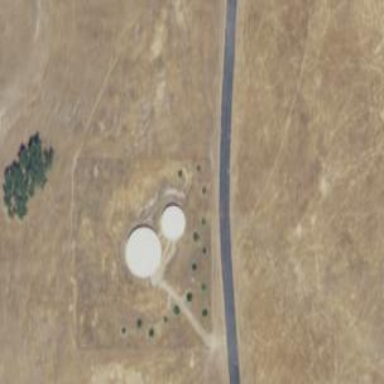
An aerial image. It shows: Storage tank with man-made structure.